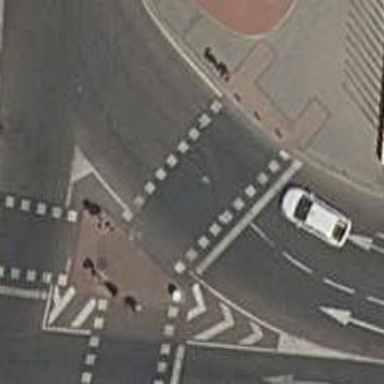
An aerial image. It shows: Crossing with traffic signals.